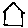
Label: house